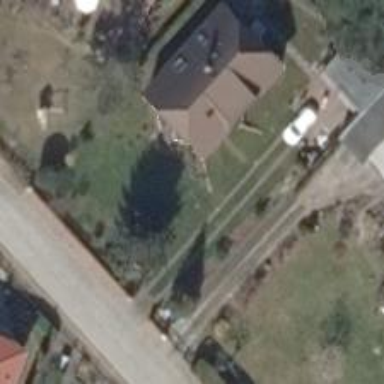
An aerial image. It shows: Detached building with half-hipped roof.